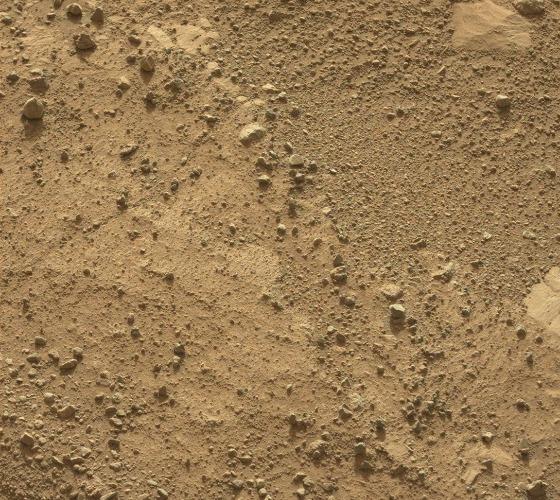
Terrain classes present: Gravel / Sand / Soil, Rock, Shadow